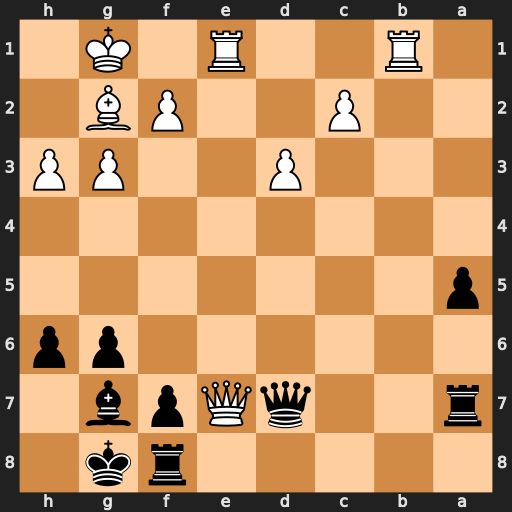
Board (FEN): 5rk1/r2qQpb1/6pp/p7/8/3P2PP/2P2PB1/1R2R1K1
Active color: b
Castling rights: -
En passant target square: -
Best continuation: Qxe7 Rxe7 Rxe7